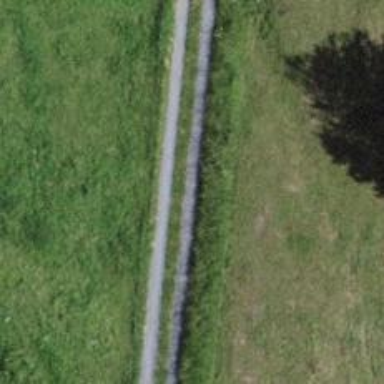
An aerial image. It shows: Gravel track with grade 2 quality.